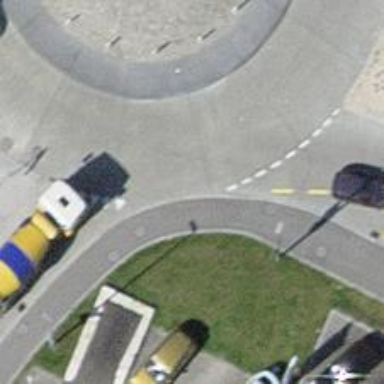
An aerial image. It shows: Secondary road around roundabout.